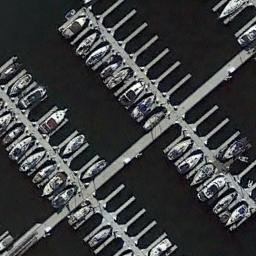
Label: harbor